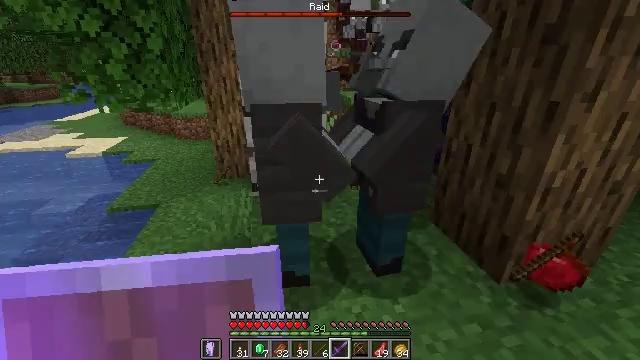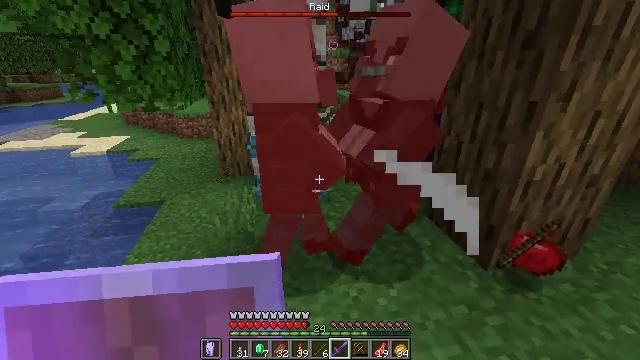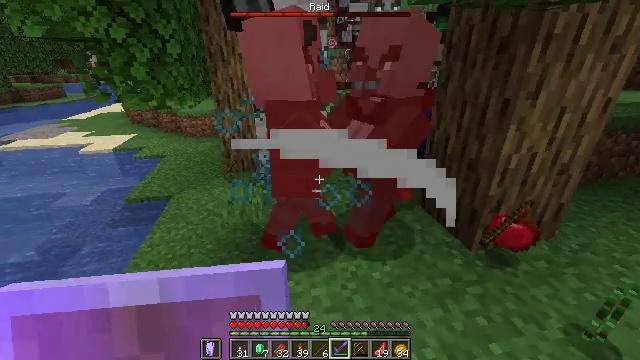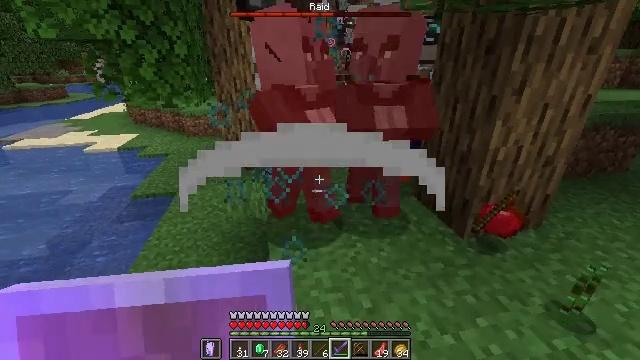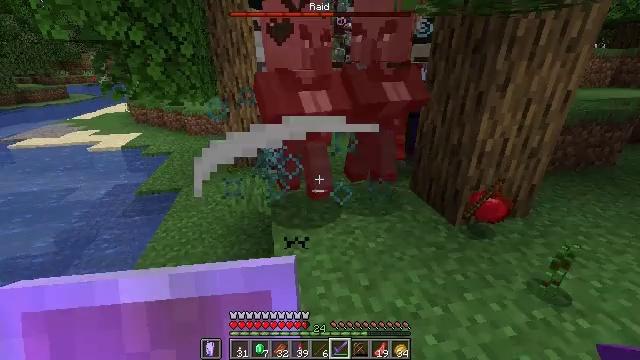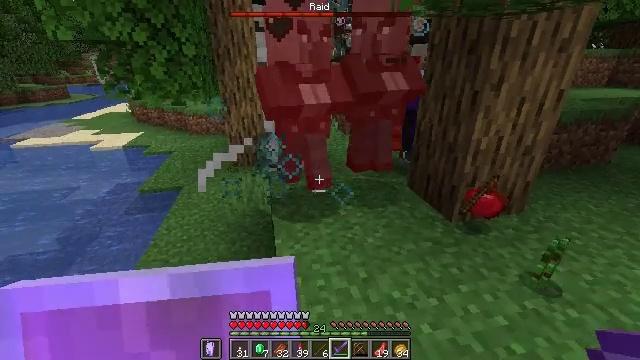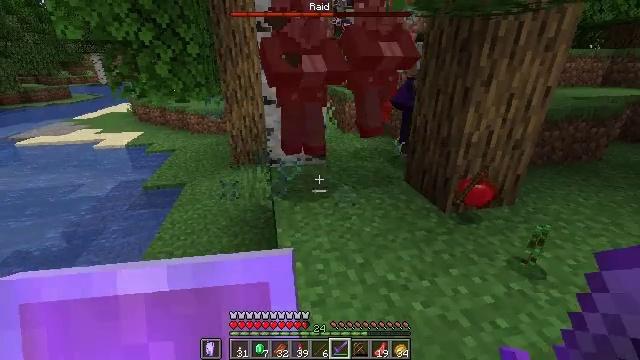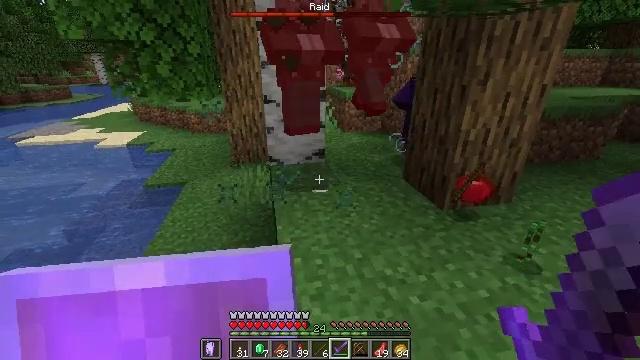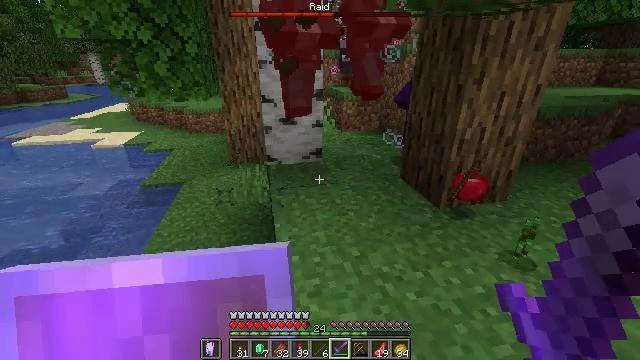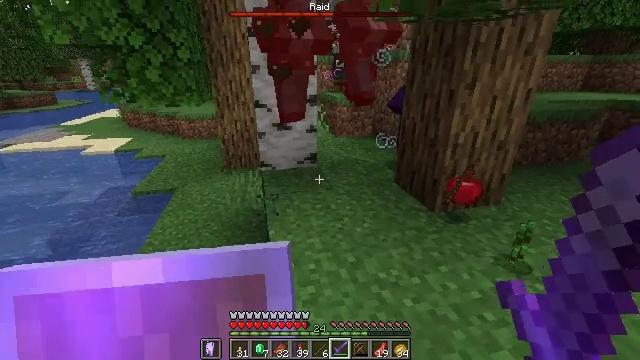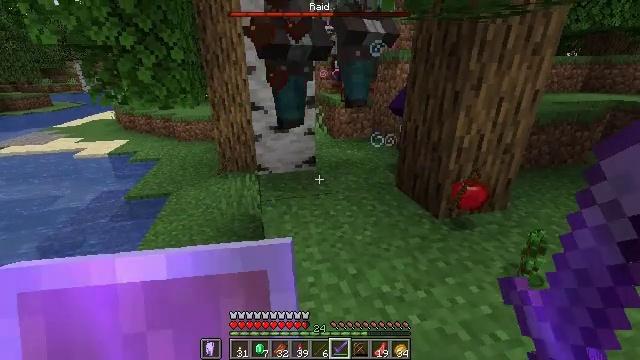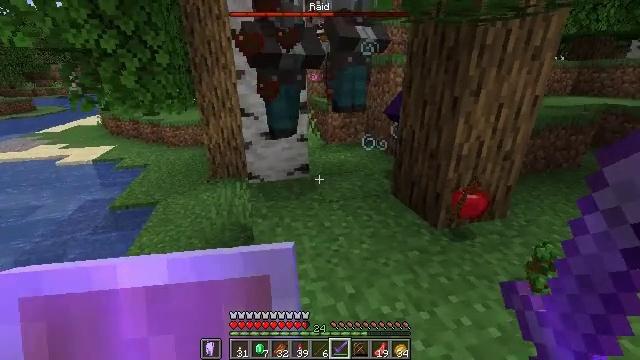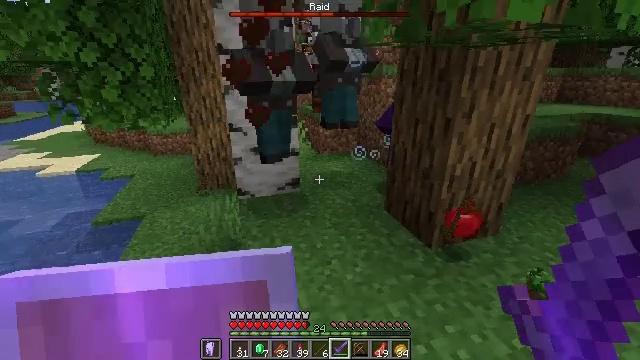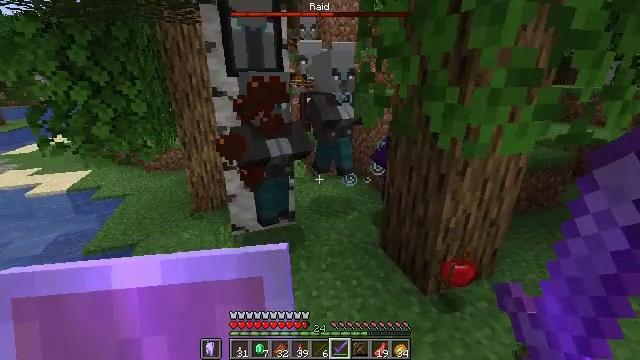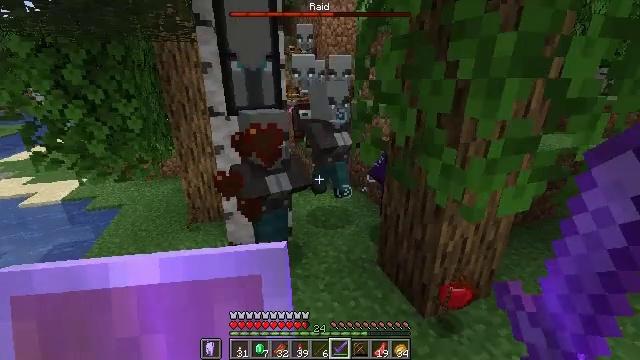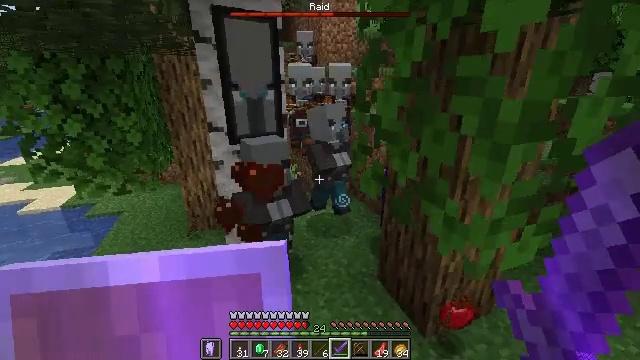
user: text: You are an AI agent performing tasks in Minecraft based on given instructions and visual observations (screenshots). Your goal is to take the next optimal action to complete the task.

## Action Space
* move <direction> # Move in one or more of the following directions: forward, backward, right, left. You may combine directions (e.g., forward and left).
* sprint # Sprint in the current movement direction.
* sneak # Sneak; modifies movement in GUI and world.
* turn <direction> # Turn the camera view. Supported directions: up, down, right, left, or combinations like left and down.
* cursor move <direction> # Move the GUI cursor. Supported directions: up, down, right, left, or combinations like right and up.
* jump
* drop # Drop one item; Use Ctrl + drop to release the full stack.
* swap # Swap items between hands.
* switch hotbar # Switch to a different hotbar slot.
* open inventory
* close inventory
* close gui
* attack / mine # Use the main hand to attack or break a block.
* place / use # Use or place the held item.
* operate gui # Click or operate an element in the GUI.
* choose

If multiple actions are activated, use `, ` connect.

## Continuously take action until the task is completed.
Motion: motion action
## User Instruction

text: Hunt the vindicator.
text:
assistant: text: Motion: move back
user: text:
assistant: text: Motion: move back
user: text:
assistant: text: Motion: move back
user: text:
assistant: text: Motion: move back
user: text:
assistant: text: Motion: no_op
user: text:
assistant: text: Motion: no_op
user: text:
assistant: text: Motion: no_op
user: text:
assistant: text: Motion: no_op
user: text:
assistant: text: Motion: move forward, turn right and up
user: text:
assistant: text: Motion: move forward
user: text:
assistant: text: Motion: move forward, turn right
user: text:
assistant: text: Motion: move forward, turn right, jump
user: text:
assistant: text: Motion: move forward, turn right, jump
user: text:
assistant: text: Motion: jump
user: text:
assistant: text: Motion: jump
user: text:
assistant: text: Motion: jump
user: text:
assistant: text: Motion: turn left, jump
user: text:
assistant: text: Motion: turn left, jump
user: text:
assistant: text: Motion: turn left, jump
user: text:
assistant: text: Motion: no_op
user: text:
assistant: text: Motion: attack / mine
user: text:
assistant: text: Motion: attack / mine
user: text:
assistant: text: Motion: attack / mine
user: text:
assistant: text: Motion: attack / mine
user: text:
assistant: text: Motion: attack / mine
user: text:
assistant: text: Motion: no_op